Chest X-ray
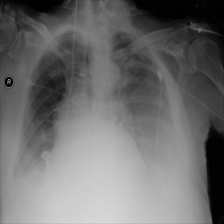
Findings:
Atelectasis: negative
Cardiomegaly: positive
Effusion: positive
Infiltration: negative
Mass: negative
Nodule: negative
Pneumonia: negative
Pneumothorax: negative
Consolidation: negative
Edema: negative
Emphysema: negative
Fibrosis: negative
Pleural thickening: negative
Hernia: negative